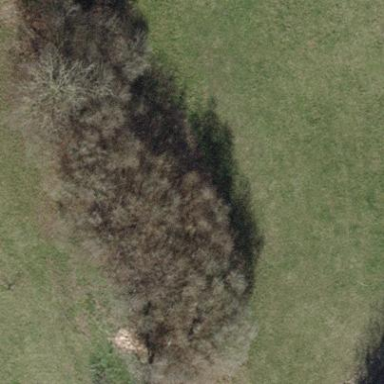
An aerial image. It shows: Patch of scrub vegetation.